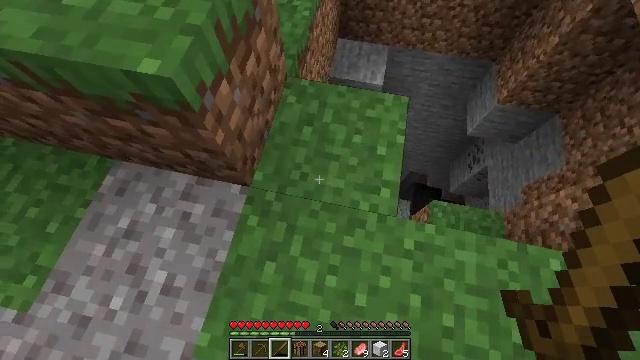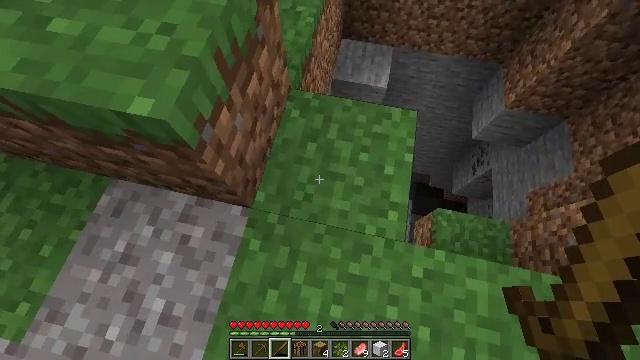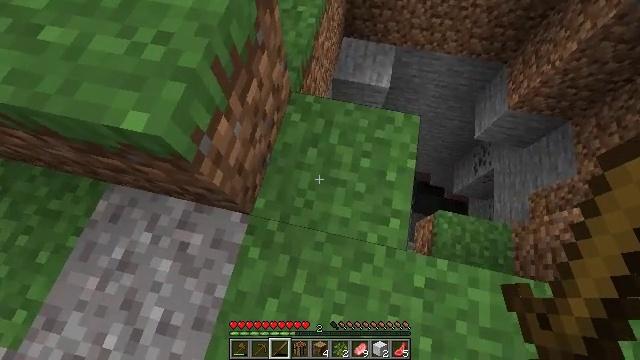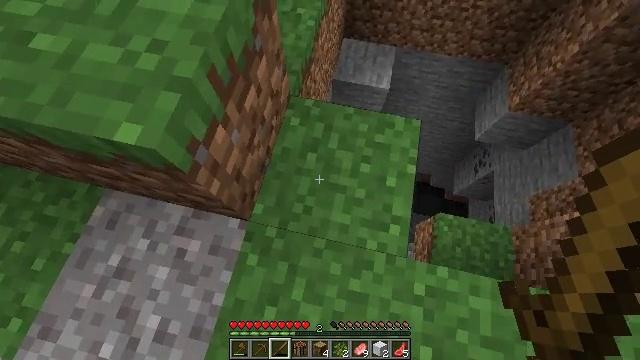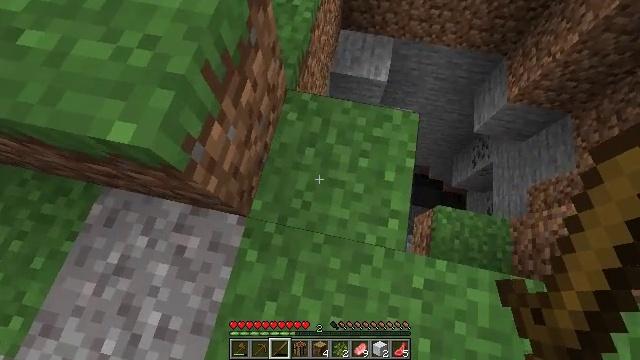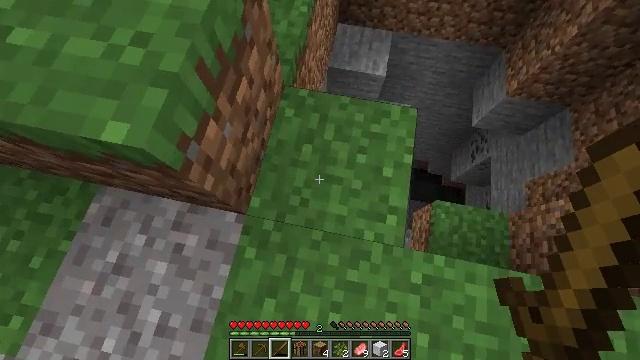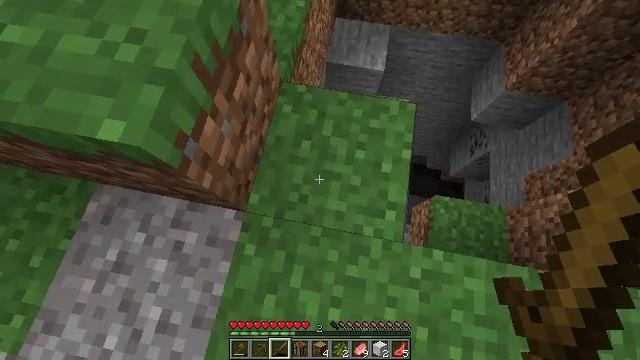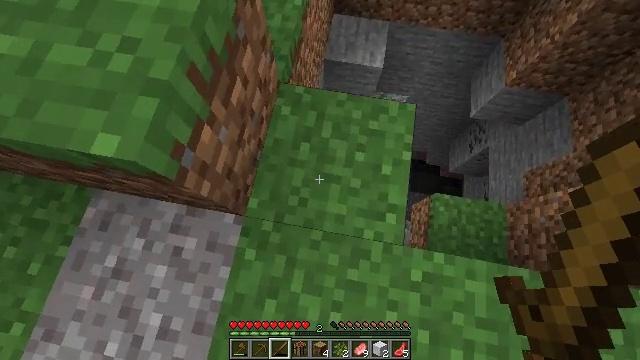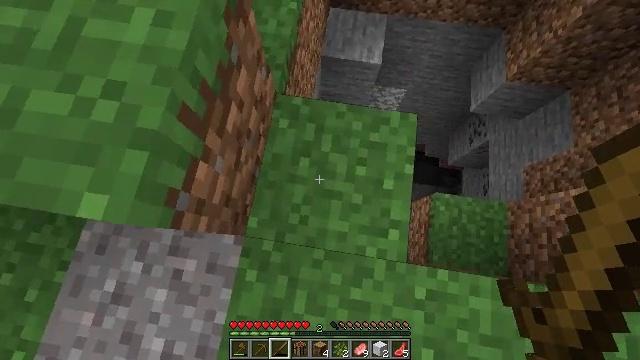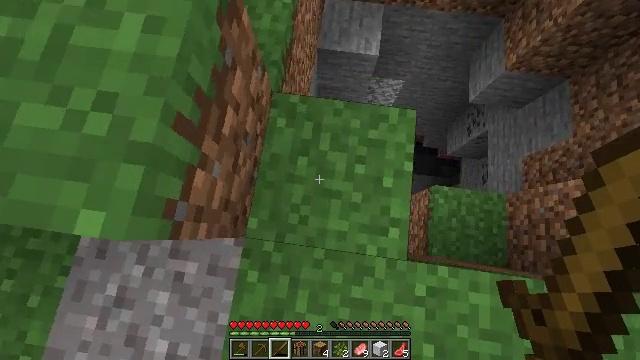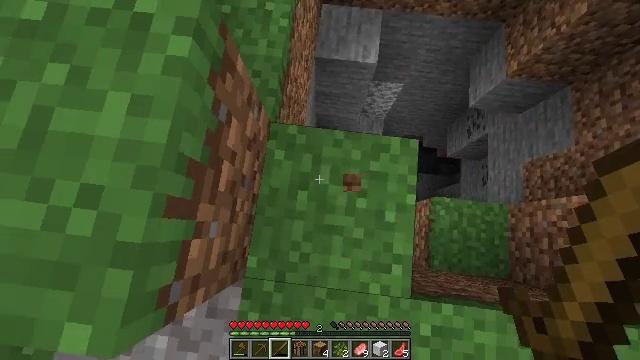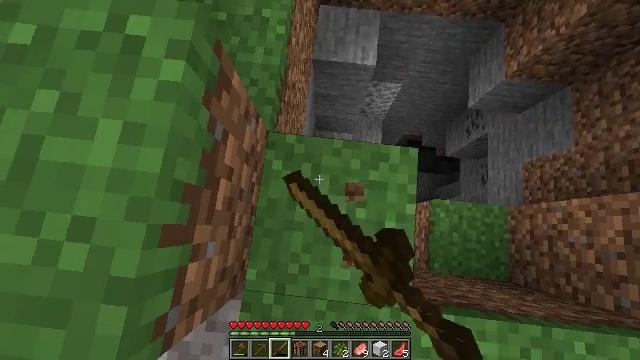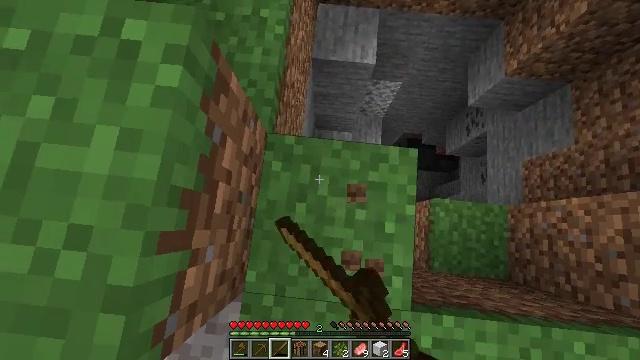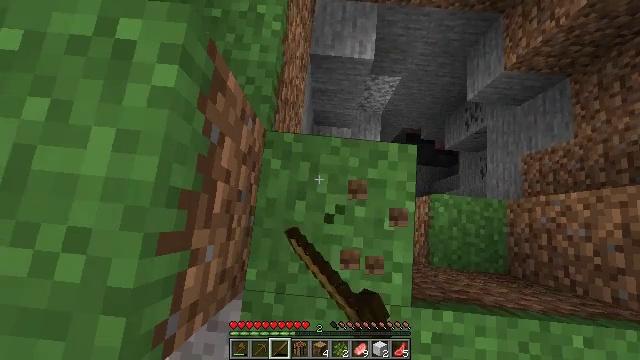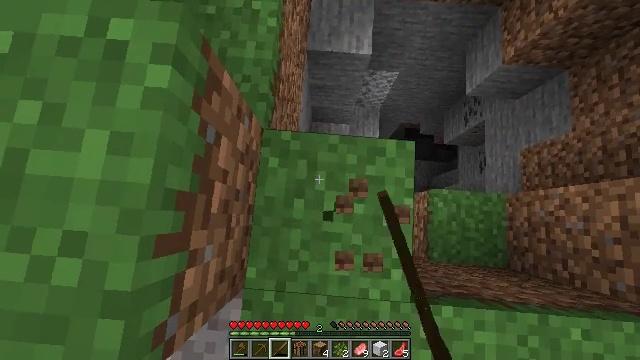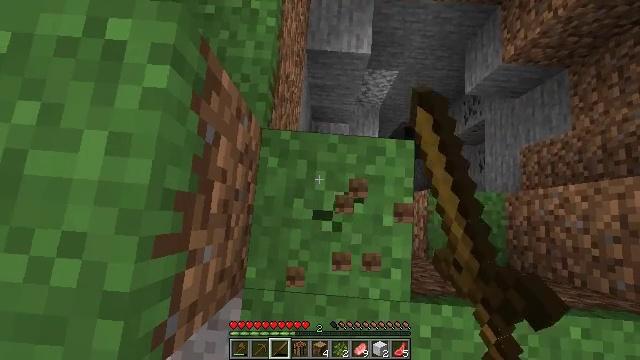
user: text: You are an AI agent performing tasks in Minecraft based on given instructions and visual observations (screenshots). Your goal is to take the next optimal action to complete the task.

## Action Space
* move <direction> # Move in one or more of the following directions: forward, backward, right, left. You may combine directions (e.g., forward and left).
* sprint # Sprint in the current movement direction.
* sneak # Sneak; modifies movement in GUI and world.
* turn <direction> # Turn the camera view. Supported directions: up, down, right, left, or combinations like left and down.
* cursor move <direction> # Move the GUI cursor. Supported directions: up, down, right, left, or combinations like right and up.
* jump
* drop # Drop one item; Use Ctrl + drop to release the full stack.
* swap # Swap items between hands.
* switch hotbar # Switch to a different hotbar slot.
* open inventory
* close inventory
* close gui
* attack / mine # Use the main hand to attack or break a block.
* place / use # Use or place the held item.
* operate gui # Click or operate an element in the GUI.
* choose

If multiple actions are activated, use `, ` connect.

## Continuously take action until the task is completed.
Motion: motion action
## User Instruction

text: Dig up the grass block for dirt.
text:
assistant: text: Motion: turn down
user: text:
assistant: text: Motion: no_op
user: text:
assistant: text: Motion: no_op
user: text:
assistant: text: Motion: turn down
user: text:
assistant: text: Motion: turn down
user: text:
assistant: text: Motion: no_op
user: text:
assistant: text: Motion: move forward
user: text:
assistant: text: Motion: move forward, turn right and down
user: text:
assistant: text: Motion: move forward, turn right and down
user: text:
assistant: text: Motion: attack / mine
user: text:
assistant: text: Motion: attack / mine
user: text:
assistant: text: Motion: attack / mine
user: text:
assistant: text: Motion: attack / mine
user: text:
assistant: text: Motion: attack / mine
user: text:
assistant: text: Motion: attack / mine
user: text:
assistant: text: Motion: attack / mine
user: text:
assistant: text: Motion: attack / mine
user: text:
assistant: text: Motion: attack / mine
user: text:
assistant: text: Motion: attack / mine
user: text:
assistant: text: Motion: attack / mine
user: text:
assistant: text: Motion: attack / mine
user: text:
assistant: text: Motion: attack / mine
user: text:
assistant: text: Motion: attack / mine
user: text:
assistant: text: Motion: attack / mine
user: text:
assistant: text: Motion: attack / mine
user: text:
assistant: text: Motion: attack / mine
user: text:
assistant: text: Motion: attack / mine
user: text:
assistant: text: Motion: attack / mine
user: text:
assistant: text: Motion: attack / mine
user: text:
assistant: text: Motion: attack / mine